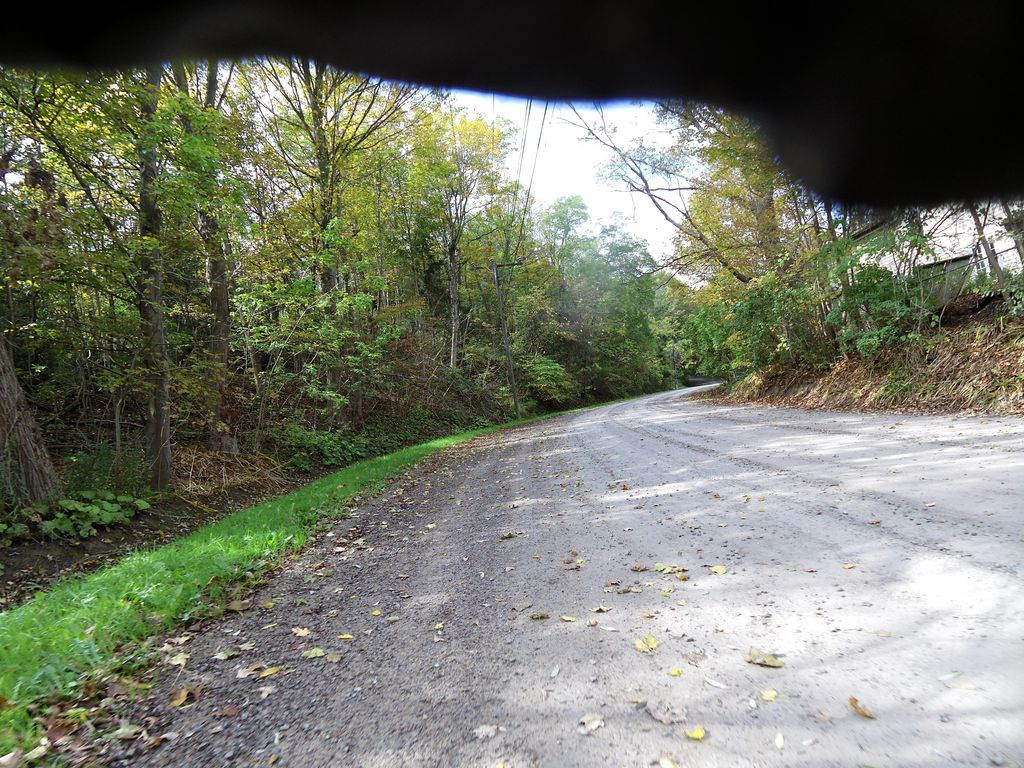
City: hamilton